Question: Im making a responsive site with dynamic content. I have a row of divs that will wrap at smaller screen widths. As some of the divs have more content and are taller than others, when a div wraps it doenst always go all the way to the left of the screen.

<URL>
I need a solution that works for different screen widths and for when the content makes the divs different heights, in other works I cant just set clear left on the 4th div.
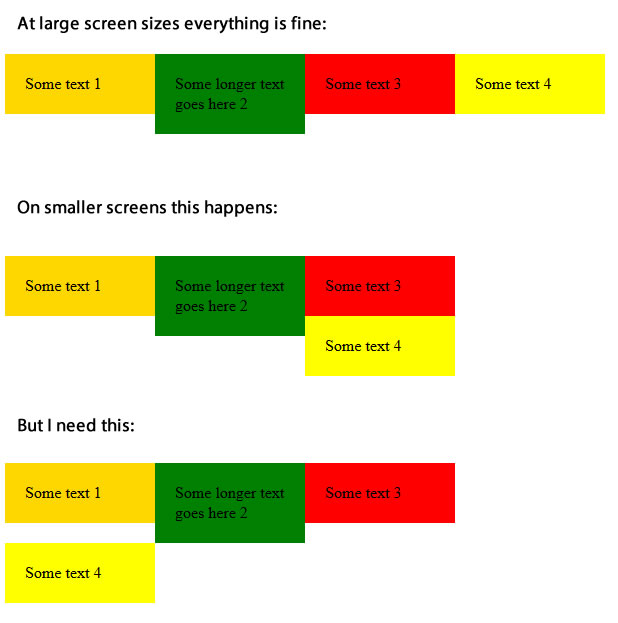
Answer: Change 'float:left' on your div elements to 'display:inline-block;' in laymans terms this will place them on the same line if there is space, or start a new line and place the overflowed element at the start of it if not.
By then placing the elements in a 'vertical-align:top' environment, they will maintain their top alignment.
## Demo Fiddle